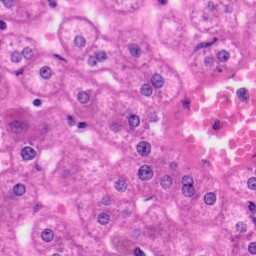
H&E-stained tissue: Liver